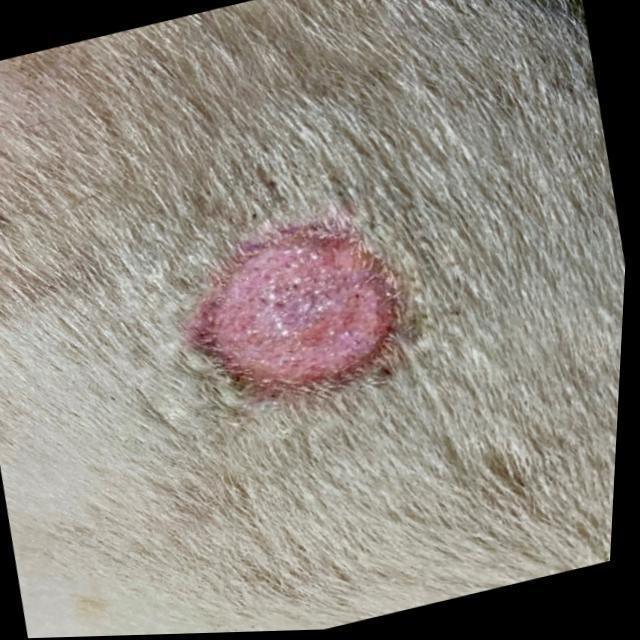
Canine ringworm (Dermatophytosis) — fungal infection caused by Microsporum or Trichophyton. Presents with circular alopecia, scaling, crusting, and broken hairs.